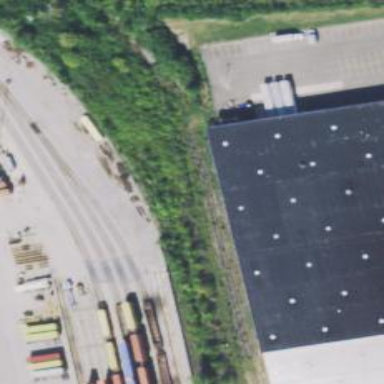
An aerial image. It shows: Abandoned railway yard.